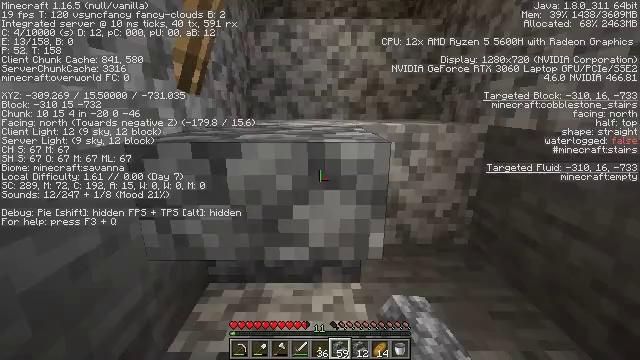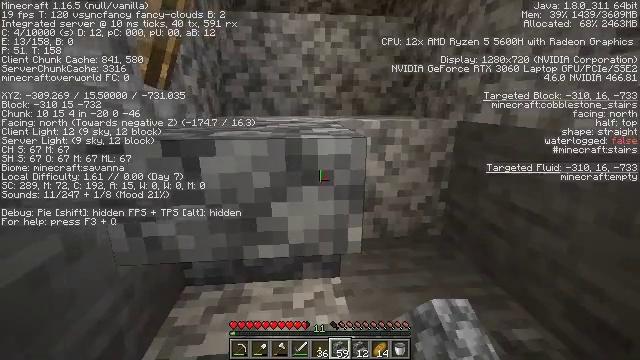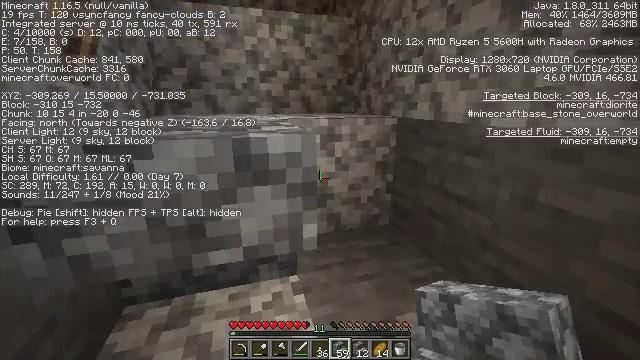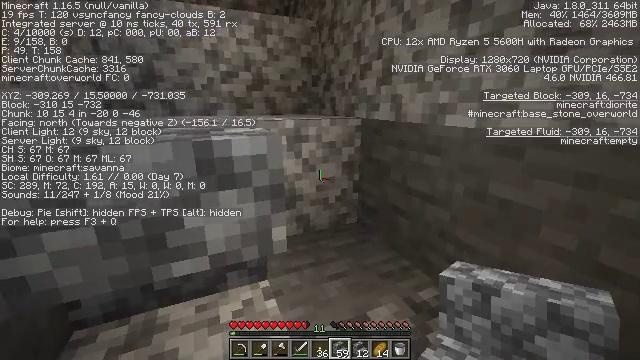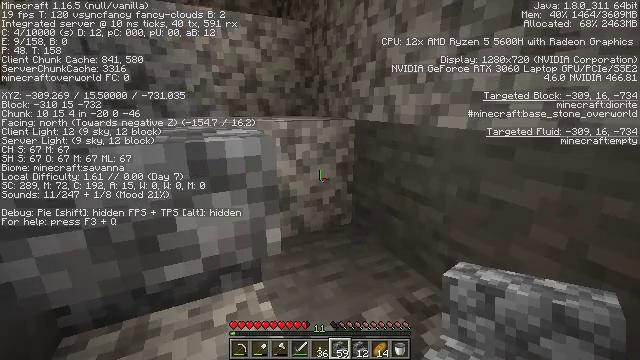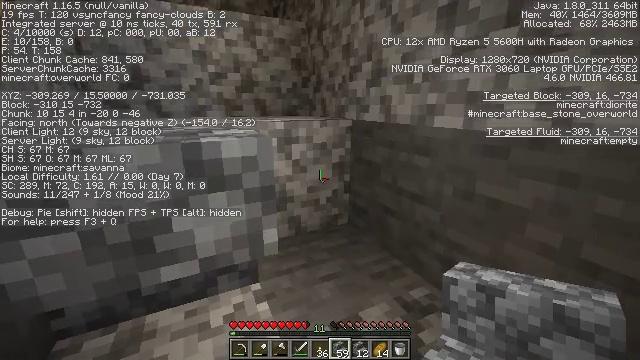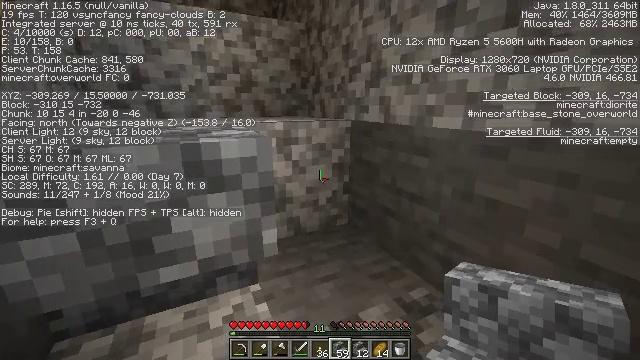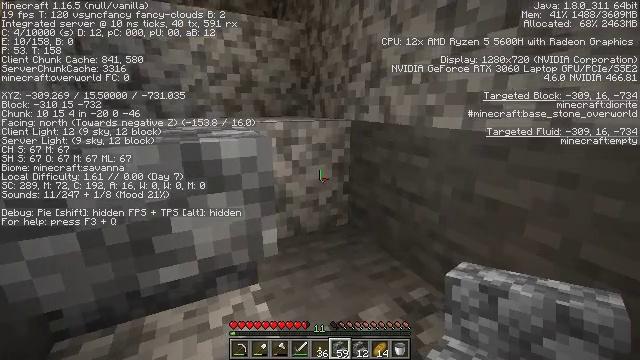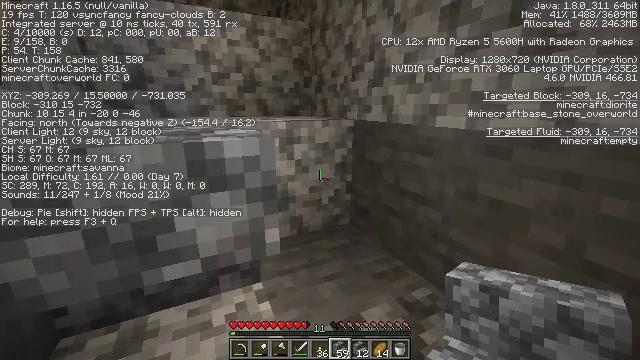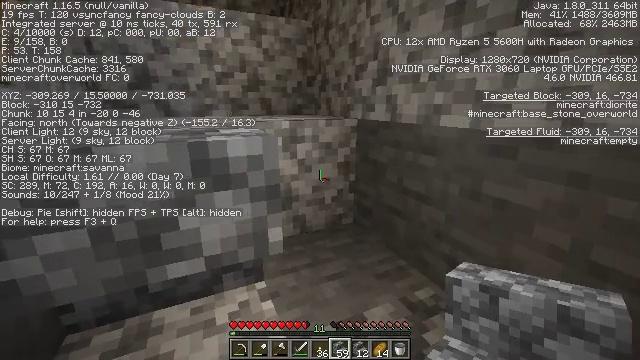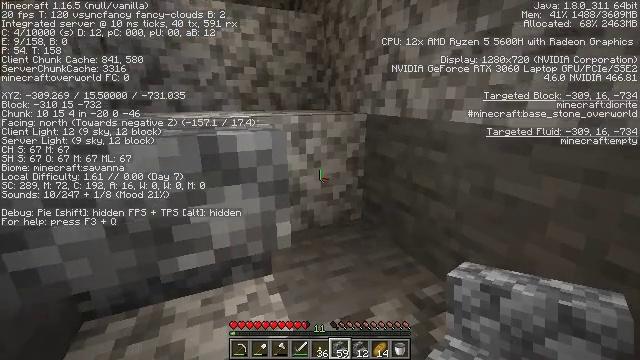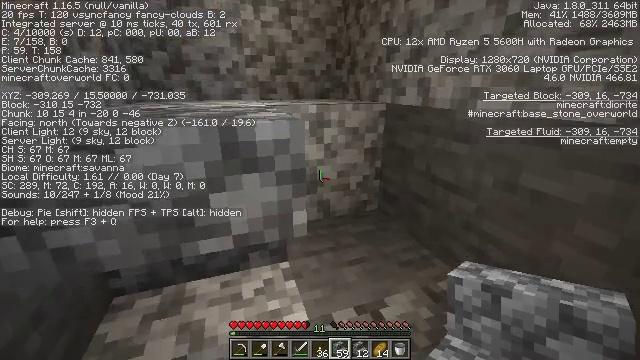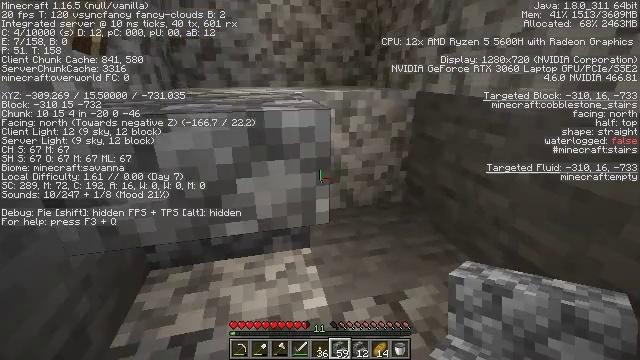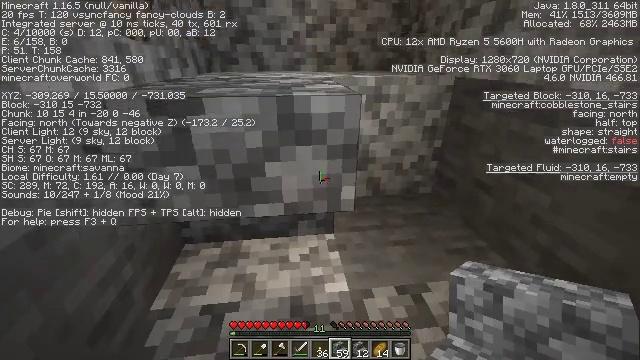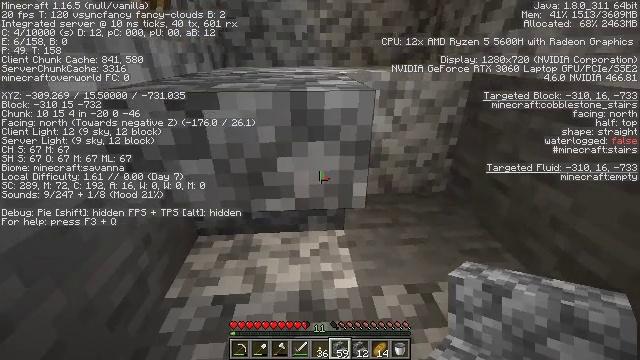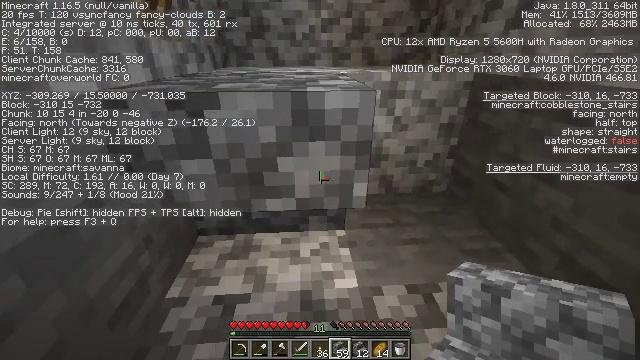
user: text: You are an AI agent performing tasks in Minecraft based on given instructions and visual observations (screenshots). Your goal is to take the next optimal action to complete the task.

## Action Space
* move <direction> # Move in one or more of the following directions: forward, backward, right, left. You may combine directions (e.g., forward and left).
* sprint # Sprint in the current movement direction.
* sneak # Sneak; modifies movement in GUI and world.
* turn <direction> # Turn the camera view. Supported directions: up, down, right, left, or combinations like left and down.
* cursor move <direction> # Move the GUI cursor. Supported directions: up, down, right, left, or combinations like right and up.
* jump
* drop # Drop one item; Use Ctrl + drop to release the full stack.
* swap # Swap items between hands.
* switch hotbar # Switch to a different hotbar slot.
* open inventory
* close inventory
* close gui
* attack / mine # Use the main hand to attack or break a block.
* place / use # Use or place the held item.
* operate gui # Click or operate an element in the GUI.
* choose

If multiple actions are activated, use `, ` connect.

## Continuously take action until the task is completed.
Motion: motion action
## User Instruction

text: Break the cobblestone stairs for materials.
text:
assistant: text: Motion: turn right
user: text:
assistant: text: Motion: turn right
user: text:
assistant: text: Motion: turn right
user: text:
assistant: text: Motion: turn right
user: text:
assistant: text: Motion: no_op
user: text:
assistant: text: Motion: no_op
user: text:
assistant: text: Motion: no_op
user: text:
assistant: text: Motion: no_op
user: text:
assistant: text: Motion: no_op
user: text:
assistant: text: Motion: turn left and down
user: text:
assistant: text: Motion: turn left and down
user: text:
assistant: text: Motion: turn left and down
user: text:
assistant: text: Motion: turn left and down
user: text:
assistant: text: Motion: turn left
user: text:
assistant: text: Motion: sprint
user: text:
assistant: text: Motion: sprint
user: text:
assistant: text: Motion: sprint
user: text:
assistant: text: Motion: sprint, turn left
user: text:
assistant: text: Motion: sprint, turn left
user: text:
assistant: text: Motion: sprint
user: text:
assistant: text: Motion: sprint
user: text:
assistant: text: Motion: no_op
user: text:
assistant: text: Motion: no_op
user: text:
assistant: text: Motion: no_op
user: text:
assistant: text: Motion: switch to hotbar 1
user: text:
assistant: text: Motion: switch to hotbar 1
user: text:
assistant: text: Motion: switch to hotbar 1
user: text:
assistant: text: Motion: turn up, switch to hotbar 1
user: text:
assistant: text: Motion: no_op
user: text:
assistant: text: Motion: attack / mine